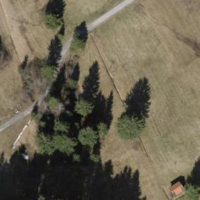
EUNIS habitat code: 24
Species observed at this site:
Cardamine pratensis